Question: I am working on vb.net windows8 mobile application in that application i am saving item in the list help me to put this list in order based upon single item in that list.
code :
'''
'Job Custom Event Details...............
Dim JobEventAllDetails As New List(Of EventDetails)
JobEventAllDetails = JobEventDetails.EventDetailsList.ToList()
'''
List order:
'''
(New System.Collections.Generic.Mscorlib_CollectionDebugView(Of Agility_Alerts.TrackingServiceReference.EventDetails)(JobEventAllDetails)).Items(0).Seq 0
(New System.Collections.Generic.Mscorlib_CollectionDebugView(Of Agility_Alerts.TrackingServiceReference.EventDetails)(JobEventAllDetails)).Items(2).Seq 300
(New System.Collections.Generic.Mscorlib_CollectionDebugView(Of Agility_Alerts.TrackingServiceReference.EventDetails)(JobEventAllDetails)).Items(1).Seq 200
'''

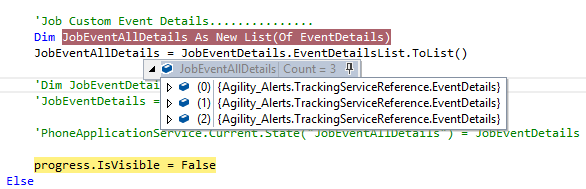
Answer: Try this in a VB Unit test project
'''
Imports System.Text
Imports Microsoft.VisualStudio.TestTools.UnitTesting
<TestClass()> Public Class UnitTest1
<TestMethod()> Public Sub TestMethod1()
Dim eventDetailsList As New List(Of EventDetails) From { _
New EventDetails With {.Seq = 0, .SomeData = ""}, _
New EventDetails With {.Seq = 300, .SomeData = ""}, _
New EventDetails With {.Seq = 200, .SomeData = ""}}
Dim JobeventDetails As New JobEventDetailsList With {.EventDetailsList = eventdetailslist}
Dim JobEventAllDetails = JobeventDetails.EventDetailsList.OrderBy(Function(j) j.Seq).ToList
For Each job In JobEventAllDetails
Console.WriteLine(job.Seq)
Next
End Sub
End Class
Class EventDetails
Public Property Seq As Integer
Public SomeData As String
End Class
Class JobEventDetailsList
Public EventDetailsList As List(Of EventDetails)
End Class
'''